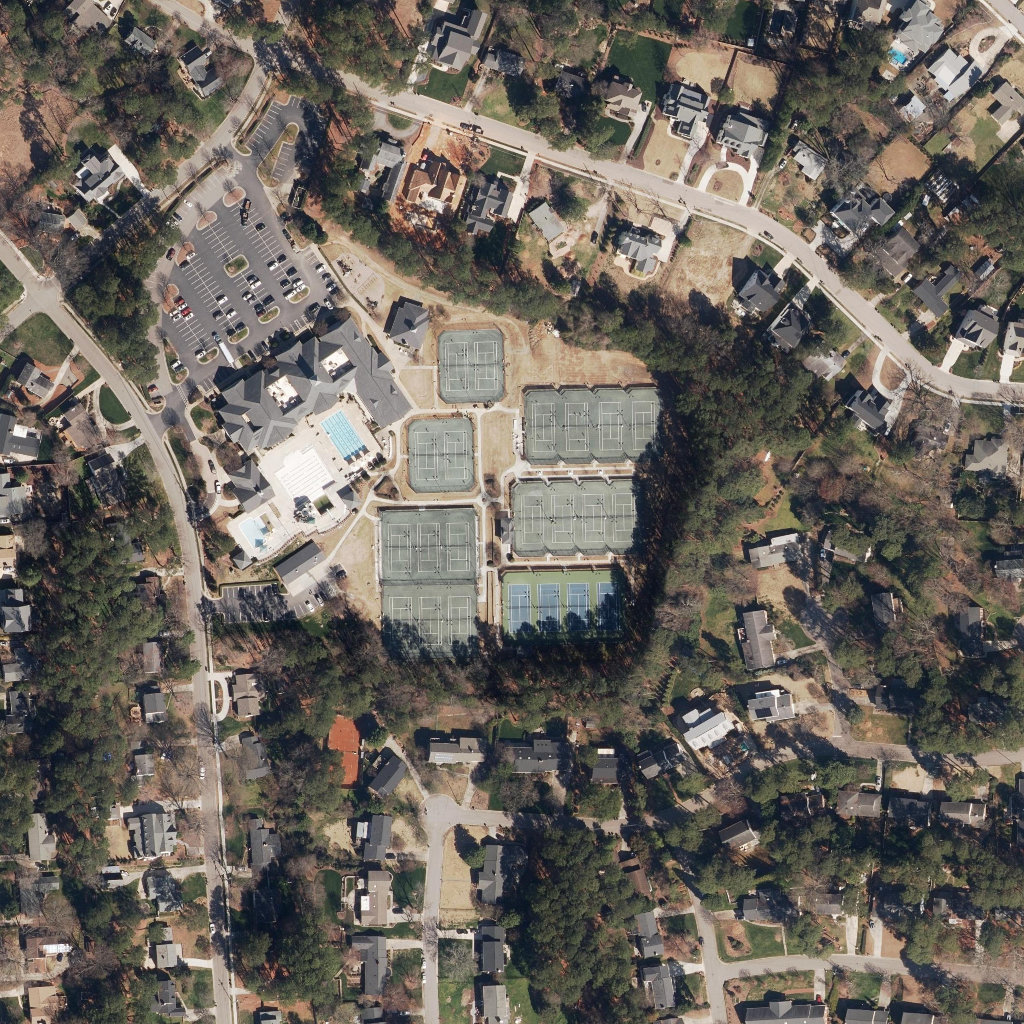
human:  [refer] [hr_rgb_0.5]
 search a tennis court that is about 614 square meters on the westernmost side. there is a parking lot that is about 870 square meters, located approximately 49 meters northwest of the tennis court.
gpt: <box>[[31, 69, 35, 76, 0]]</box>

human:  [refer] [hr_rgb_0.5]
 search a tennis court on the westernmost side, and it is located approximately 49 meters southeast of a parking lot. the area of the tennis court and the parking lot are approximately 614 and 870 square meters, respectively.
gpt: <box>[[31, 69, 35, 76, 0]]</box>